Interaction volume radius: 5 \u00c5
Interaction volume height: 25 \u00c5
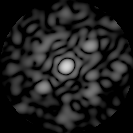
Disorder parameter: 0.6182